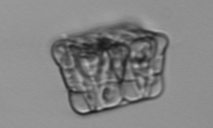
Label: Biddulphia